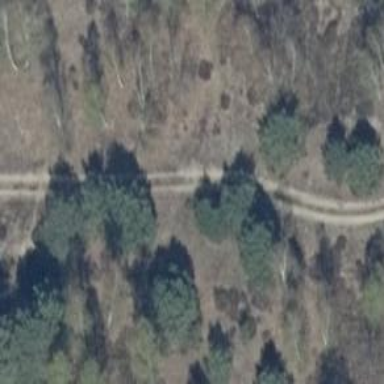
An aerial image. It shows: Track road with grade4 tracktype.